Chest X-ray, AP view. Patient: 26 years old, sex F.
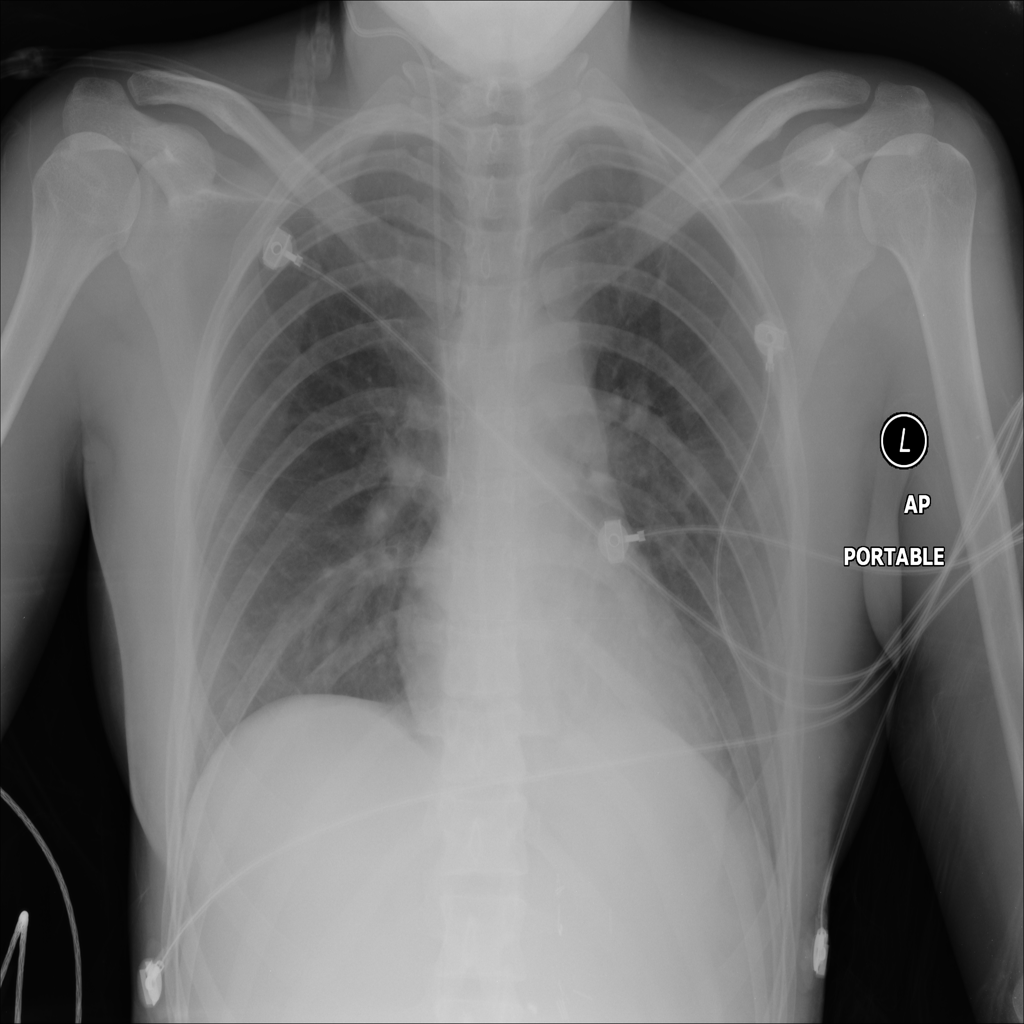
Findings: No Finding